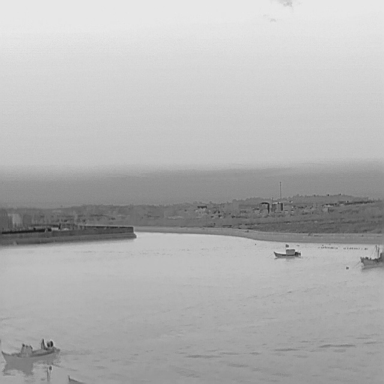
There are three bulk_carriers in the infrared image.